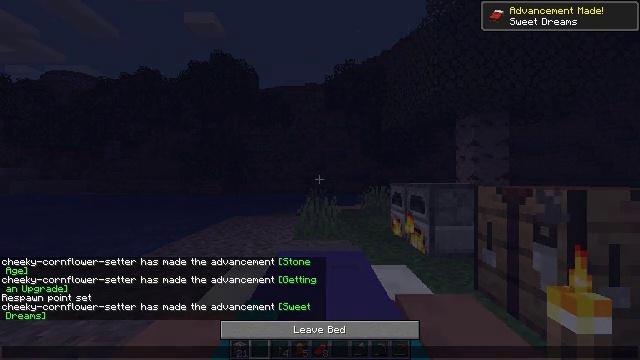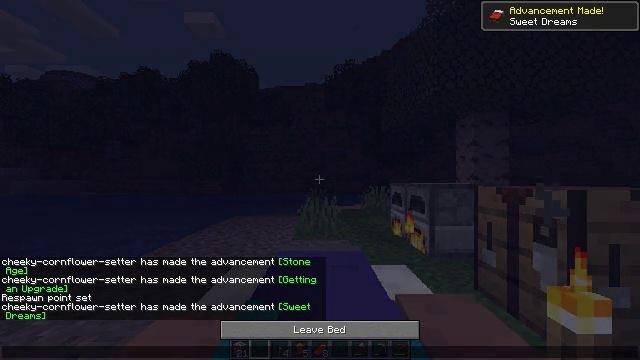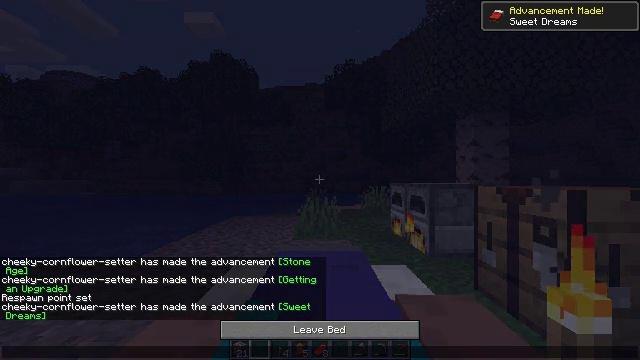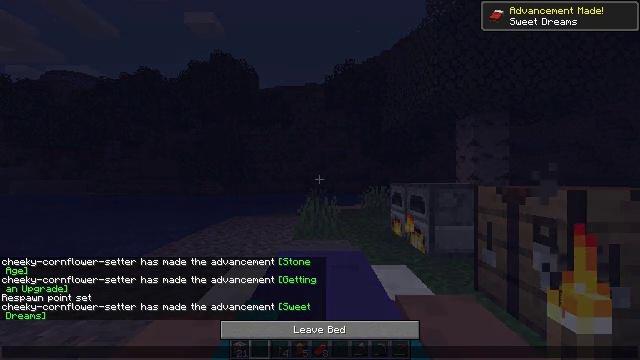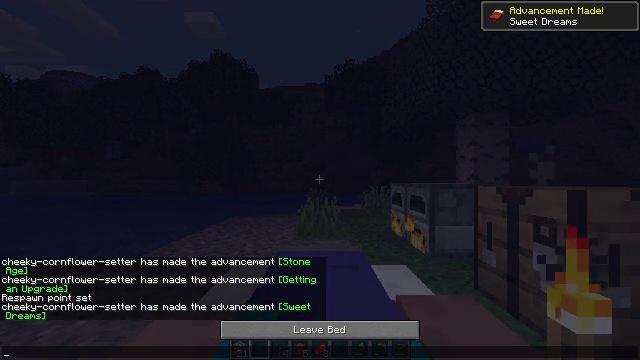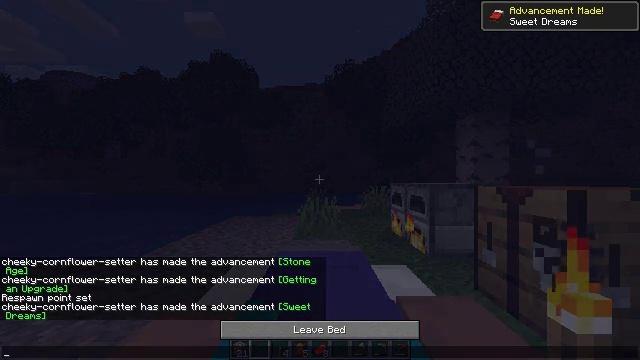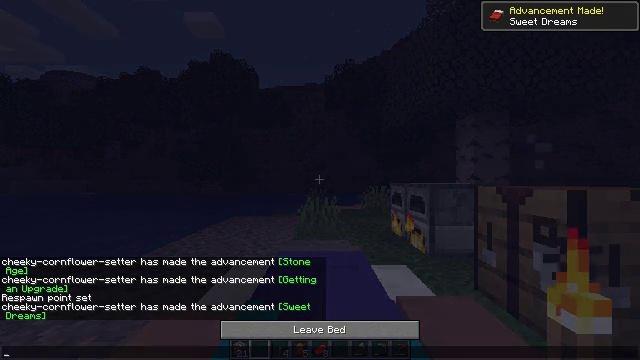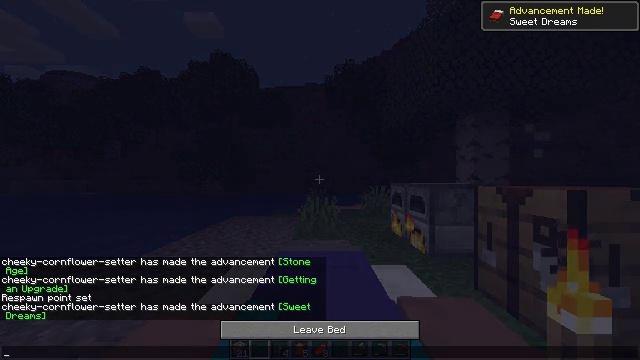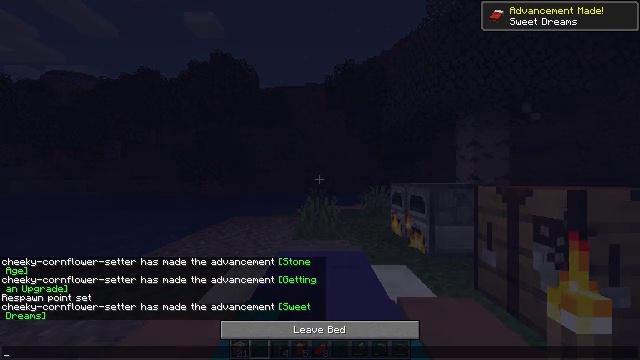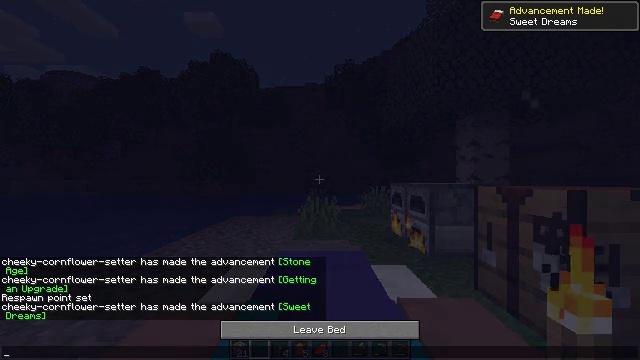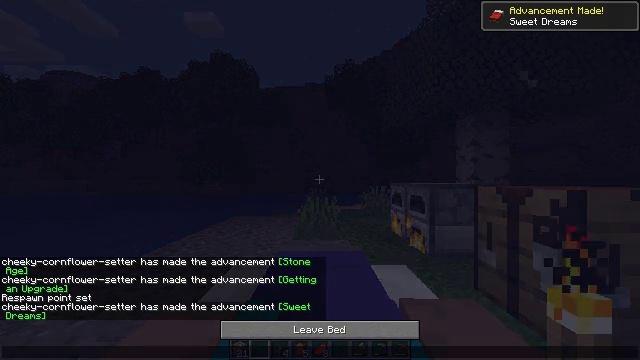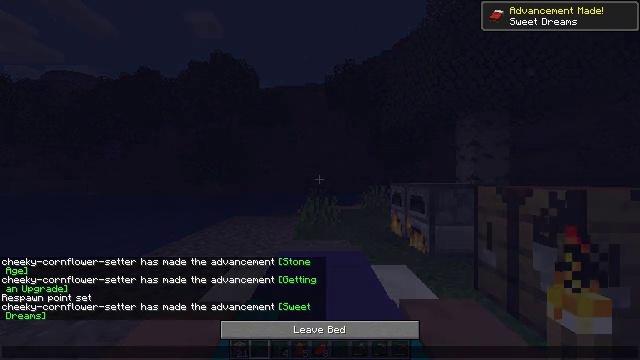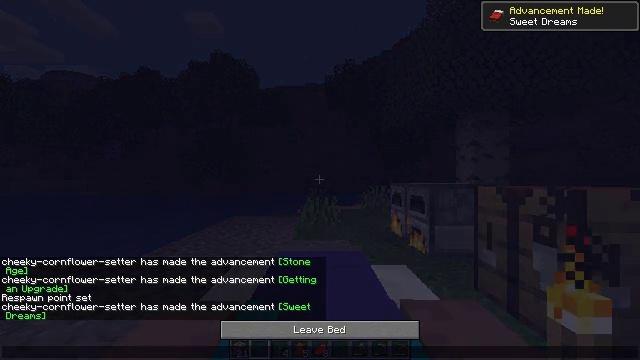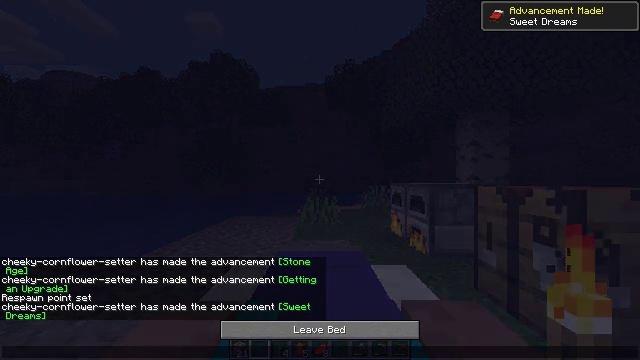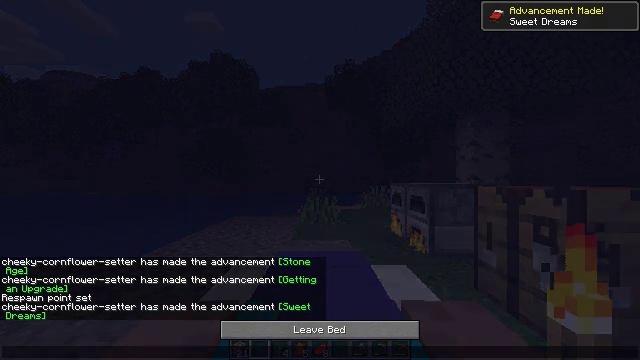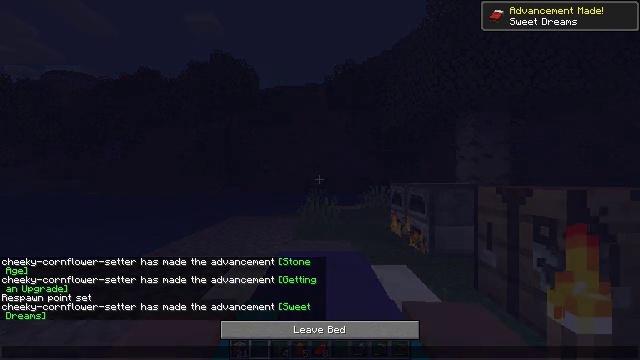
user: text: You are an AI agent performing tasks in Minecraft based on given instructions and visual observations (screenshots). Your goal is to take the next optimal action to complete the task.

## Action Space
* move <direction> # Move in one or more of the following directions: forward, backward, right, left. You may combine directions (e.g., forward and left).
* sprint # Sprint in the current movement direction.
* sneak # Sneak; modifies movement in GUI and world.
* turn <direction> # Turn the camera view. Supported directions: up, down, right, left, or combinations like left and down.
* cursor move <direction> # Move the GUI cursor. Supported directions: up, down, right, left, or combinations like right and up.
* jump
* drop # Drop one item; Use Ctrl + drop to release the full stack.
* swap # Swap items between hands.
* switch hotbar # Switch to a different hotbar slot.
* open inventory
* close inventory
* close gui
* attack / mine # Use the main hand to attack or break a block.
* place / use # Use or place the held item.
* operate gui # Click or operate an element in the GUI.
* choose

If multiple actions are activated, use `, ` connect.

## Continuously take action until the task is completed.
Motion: motion action
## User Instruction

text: Use the furnace to make a cooked porkchop.
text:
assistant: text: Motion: no_op
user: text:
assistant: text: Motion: no_op
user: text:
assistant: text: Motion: no_op
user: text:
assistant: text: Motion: no_op
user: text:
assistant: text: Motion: no_op
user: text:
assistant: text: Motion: no_op
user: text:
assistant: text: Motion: no_op
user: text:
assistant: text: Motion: no_op
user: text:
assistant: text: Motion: no_op
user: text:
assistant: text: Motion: no_op
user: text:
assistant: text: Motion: no_op
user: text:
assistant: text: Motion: no_op
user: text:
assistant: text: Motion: no_op
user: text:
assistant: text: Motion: no_op
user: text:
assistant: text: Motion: no_op
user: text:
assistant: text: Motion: no_op
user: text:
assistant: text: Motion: no_op
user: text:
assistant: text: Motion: no_op
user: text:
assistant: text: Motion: no_op
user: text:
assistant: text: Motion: no_op
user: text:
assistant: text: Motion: no_op
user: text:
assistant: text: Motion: close gui
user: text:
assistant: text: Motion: no_op
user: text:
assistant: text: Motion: no_op
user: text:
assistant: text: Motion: no_op
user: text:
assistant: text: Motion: no_op
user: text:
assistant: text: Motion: no_op
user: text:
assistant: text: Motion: no_op
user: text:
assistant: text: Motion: no_op
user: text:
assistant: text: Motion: no_op